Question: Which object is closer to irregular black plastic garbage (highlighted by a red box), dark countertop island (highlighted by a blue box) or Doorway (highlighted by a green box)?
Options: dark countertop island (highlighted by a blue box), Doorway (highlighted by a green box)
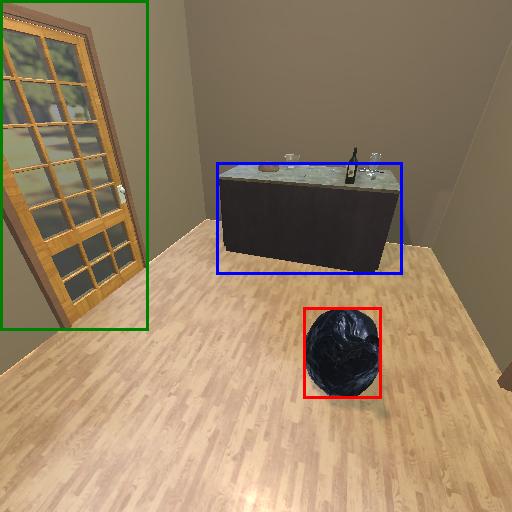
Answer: dark countertop island (highlighted by a blue box)